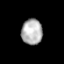
Tissue: prostate
Cell type: Epithelial cells
Senescence score: 0.3084
Nuclear area (px): 529
Mean DAPI intensity: 177.363